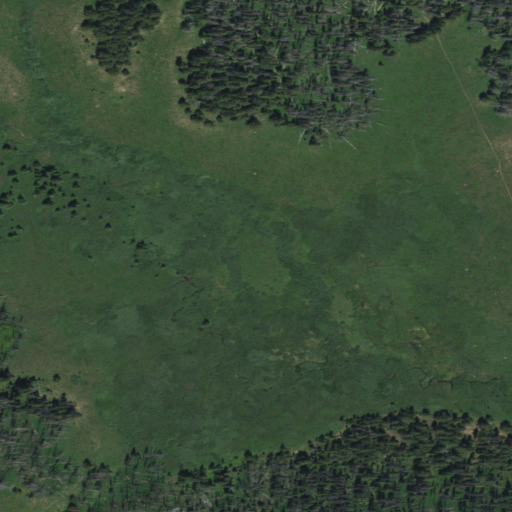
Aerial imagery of plain(s) in Wyoming named Upper Nowlin Meadow containing woody wetlands, evergreen forest, shrub, and grassland